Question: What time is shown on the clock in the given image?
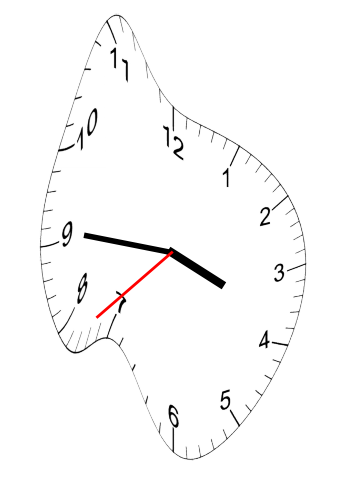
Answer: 03:45:38